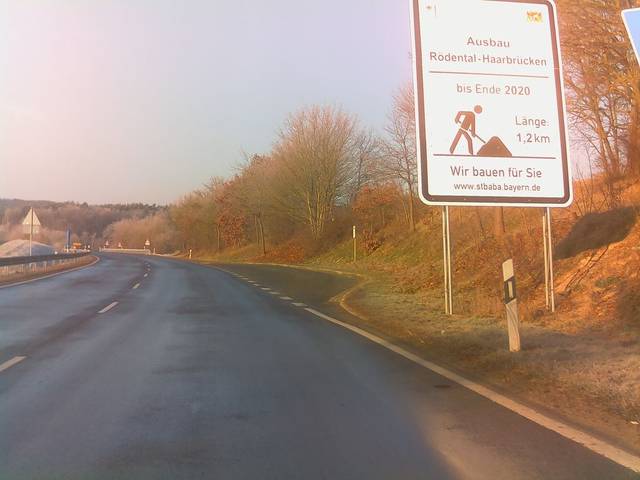
Region: Germany
Coordinates: 50.3123, 11.099